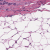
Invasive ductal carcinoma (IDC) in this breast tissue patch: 1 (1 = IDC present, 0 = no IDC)